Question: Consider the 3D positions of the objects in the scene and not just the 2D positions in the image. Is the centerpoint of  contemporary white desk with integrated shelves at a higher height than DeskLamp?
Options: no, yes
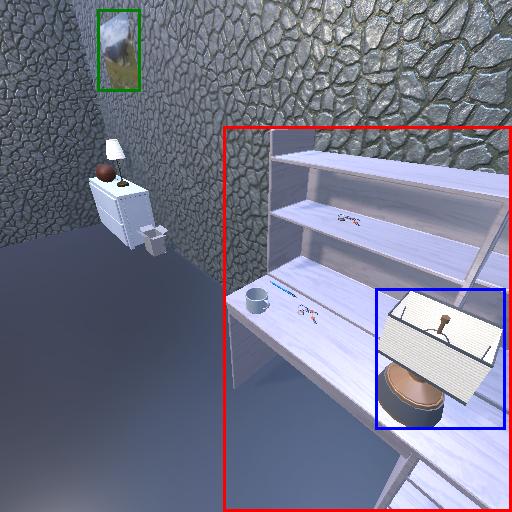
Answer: no